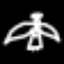
Label: angel